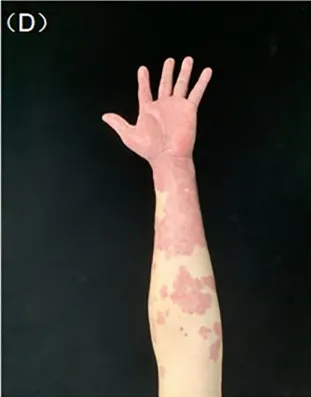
Clinical presentation before and after treatment. (C, D) After 1 month of treatment, bullae and erosion were removed.
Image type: radiology (x_ray)